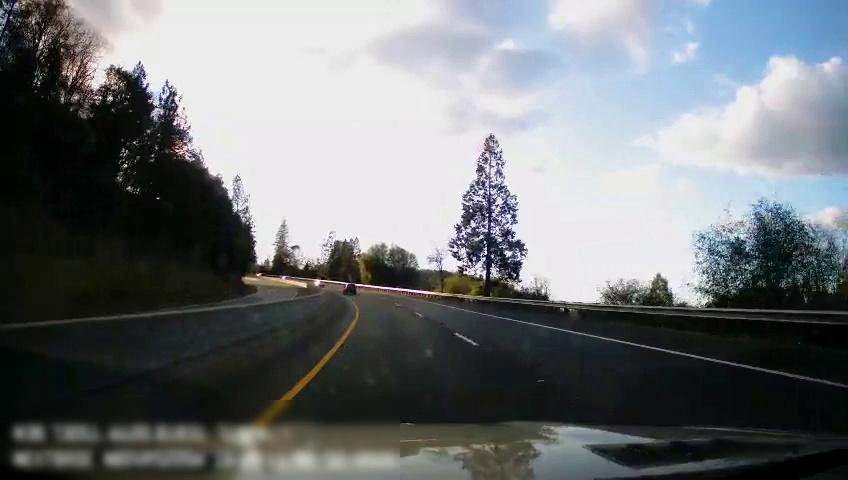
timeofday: Day
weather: Sunny
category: Drivable Space
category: Drivable Space
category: Vehicles | SUV
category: Lanes | Current Lane
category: Lanes | Alternate Lane
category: Lanes | Current Lane